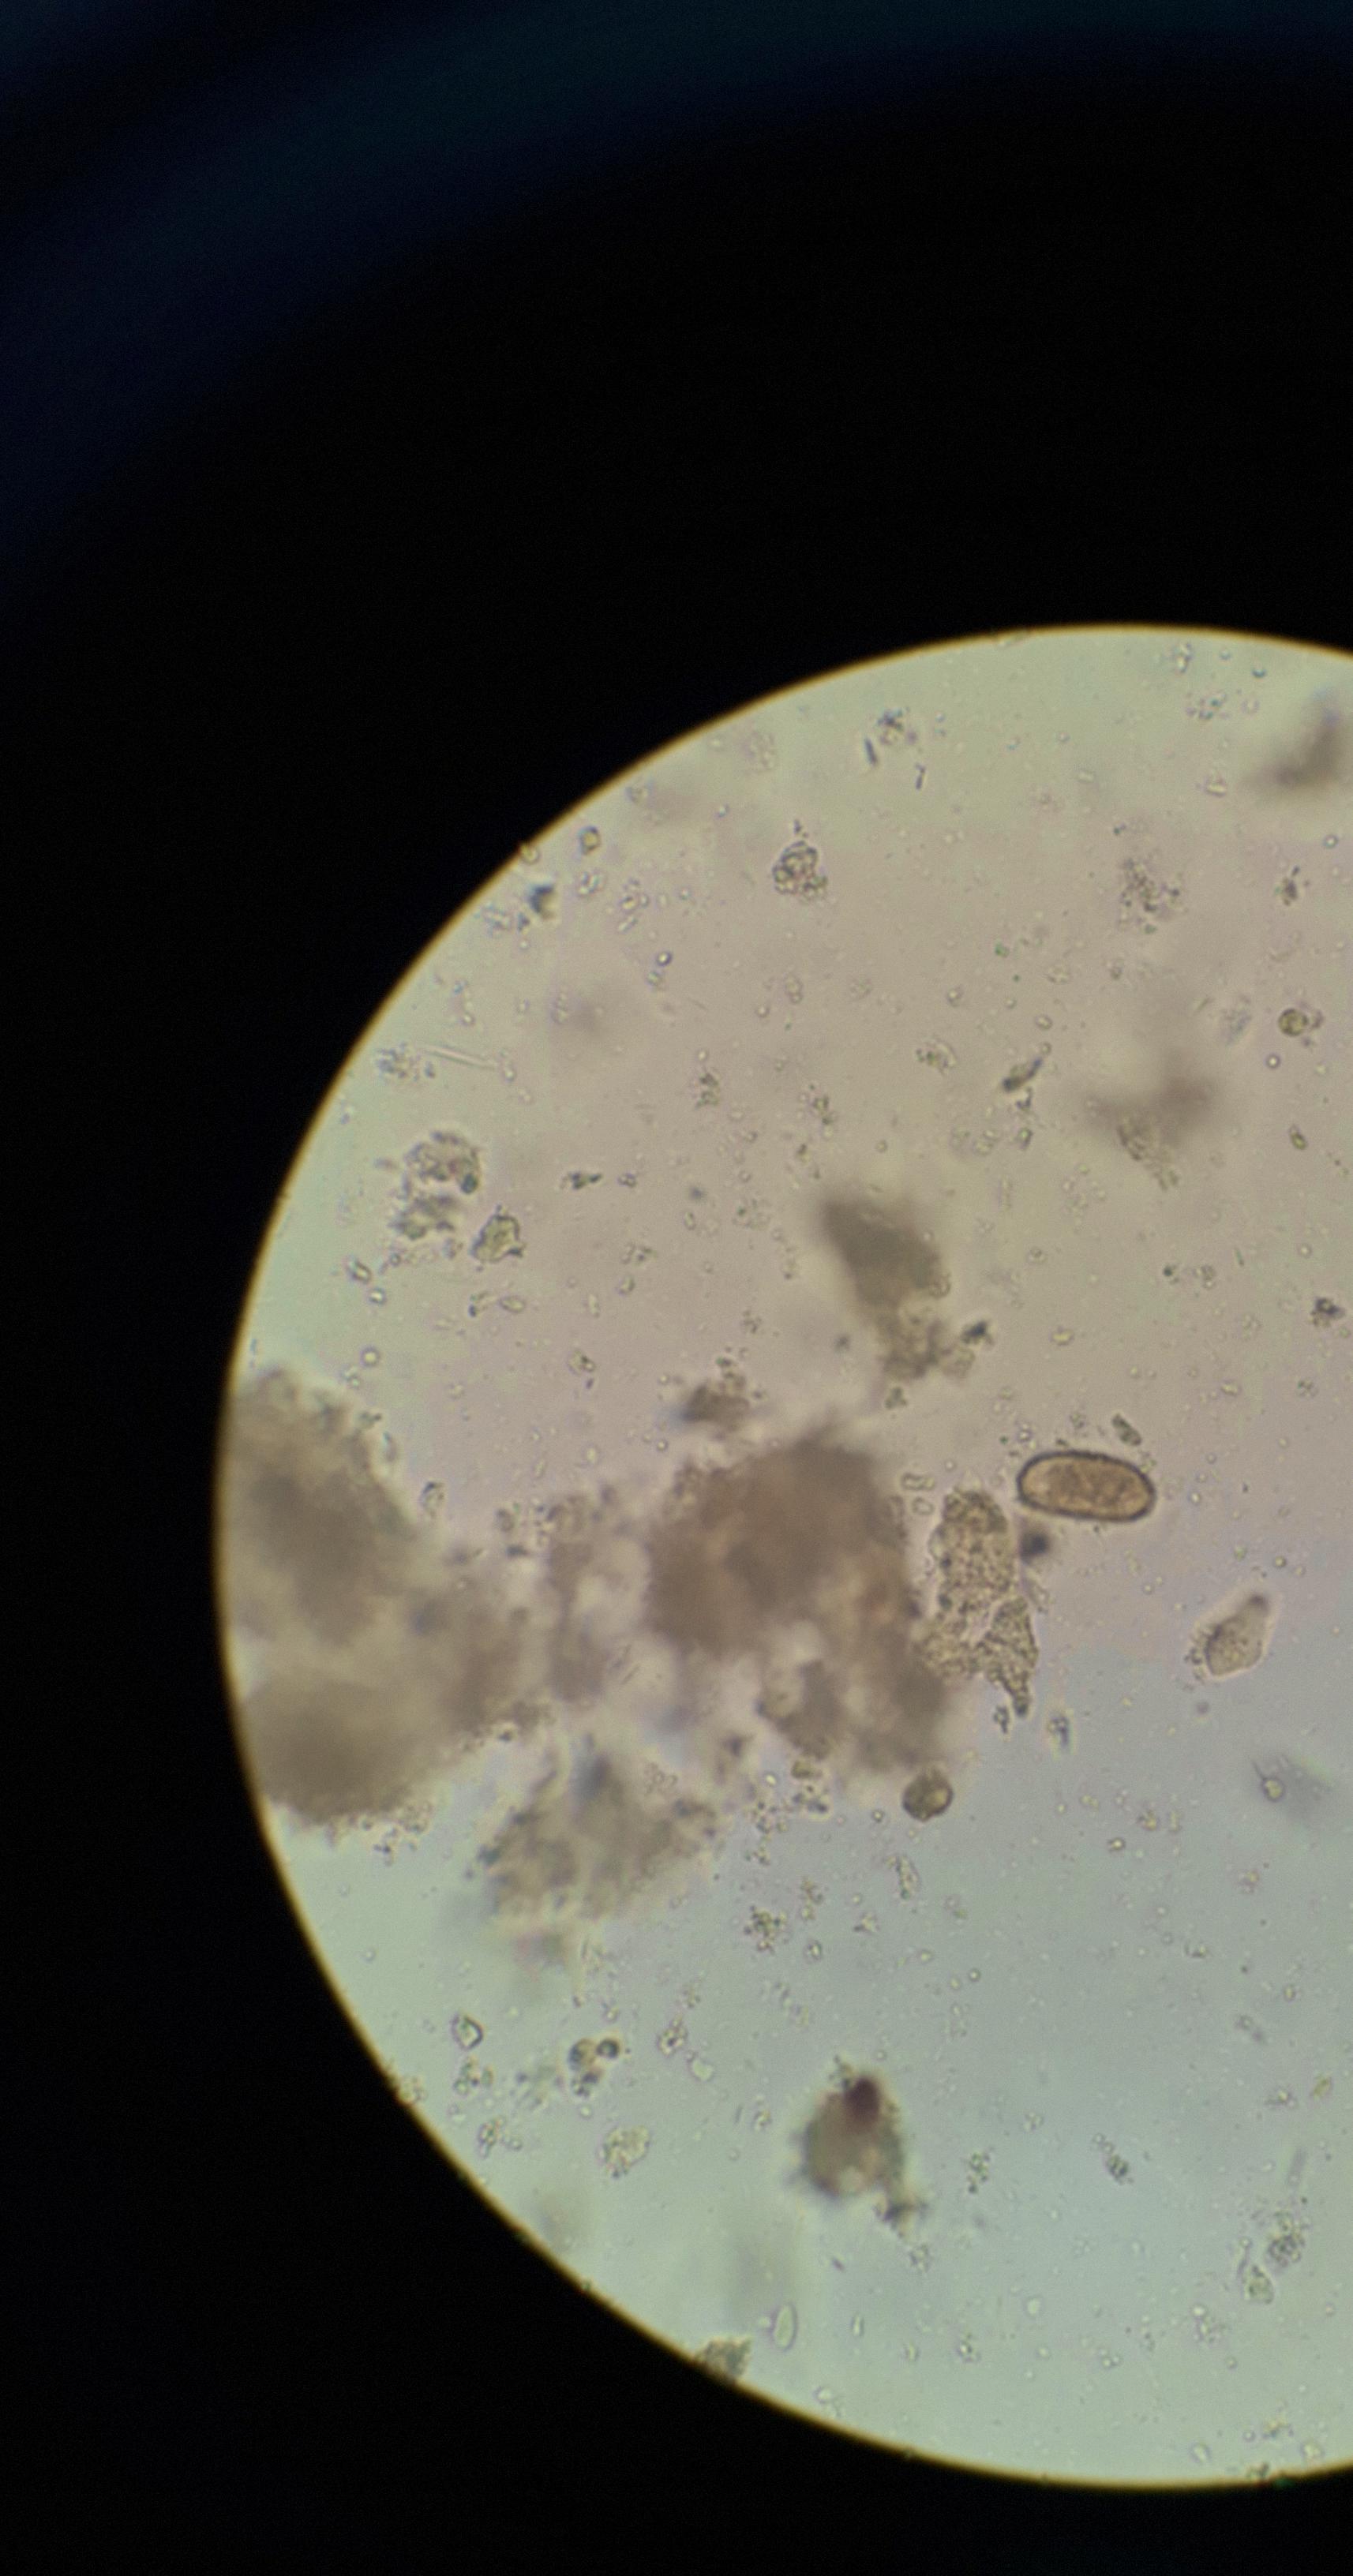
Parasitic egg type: Capillaria philippinensis